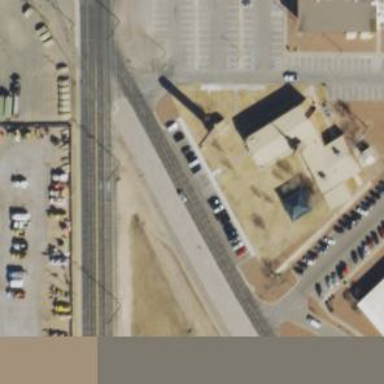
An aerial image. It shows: Street-side parking area with asphalt surface.